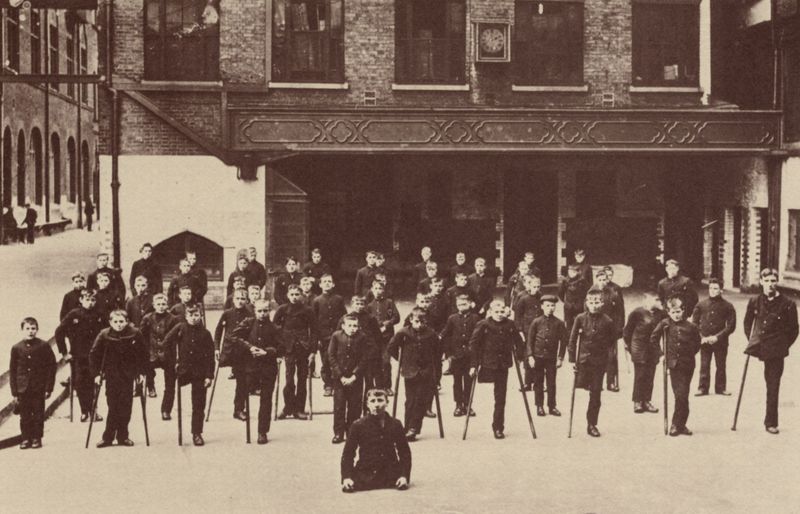
Titel: Eine Gruppe von Behinderten im Hof des Stepney Causeway Heimes
Künstler: Thomas John Barnardo
Schlagwörter: dunkel, gruppe, mann, weiß, menschen, sitzen, braun, fenster, grau, hell, hintergrund, holz, männer, schwarz, strasse, tür, blick, gebäude, haus, anzug, jung, architektur, stehen, trauer, gruppenbildnis, gruppenporträt, häuser, boden, stehend, traurig, kinder, stock, beine, bein, fassade, türen, schuhe, schule, jungen, knaben, russland, ziegel, hof, platz, sepia, industrie, rundbogen, krieg, soldaten, sitzt, uhr, foto, fotografie, photographie, eingang, außen, krank, jungs, jugend, schwarzweiß, uniform, uniformen, knien, stöcke, verletzt, verletzte, gruppenbild, armee, heer, photo, reihen, ecken, fries, opfer, krankenhaus, verwundet, verwundete, ziffernblatt, bräunlich, wahnsinn, waisenhaus, kaserne, lager, krüppel, findelhaus, dokumentation, hospital, anstalt, gruppenfoto, appell, weltkrieg, krücke, schrecklich, krücken, erster weltkrieg, heim, mahnmal, aufstellung, beinlos, invalide, amputiert, internat, erster, braungrau, einbeinig, junge männer, sander, gehhilfe, ziegelmauerwerk, lazarett, reih und glied, fotigrafie, amputation, ampitiert, amputierte, appellhof, behinderte, gehhilfen, invalden, invaliden, kindersoldaten, kiregsverwundete, kriegskrüppel, kriegsopfer, kriegsversehrte, minenopfer, reih und gliederlos, stundenschlag, uniormen, versehrte, behindert, t, eg, gehbehindert, behinderung, beinamputiert, krükken, amputationen, imvalide, kriegsverletzte, bubben, kriegsgeschädigte, kriegsverletzungen